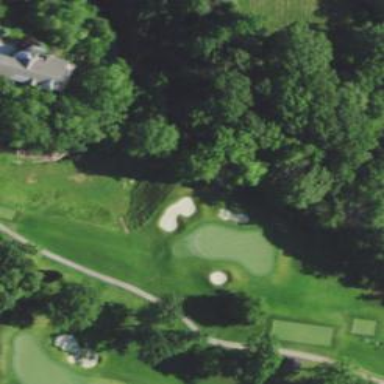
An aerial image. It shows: View of golf hole.